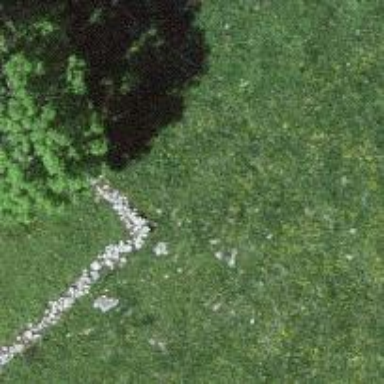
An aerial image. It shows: Wall barrier.